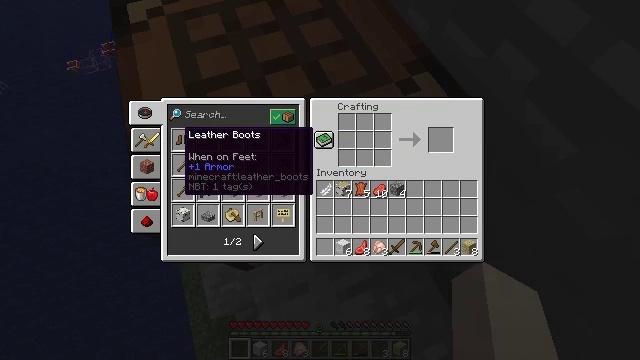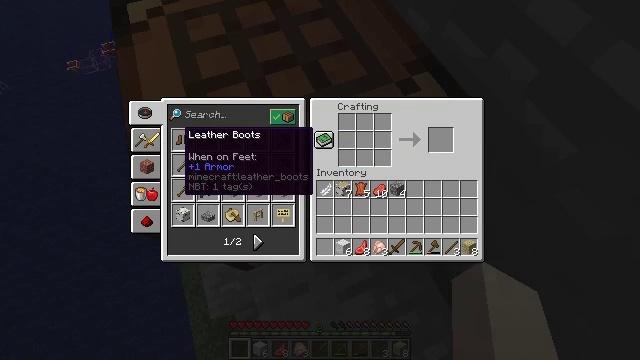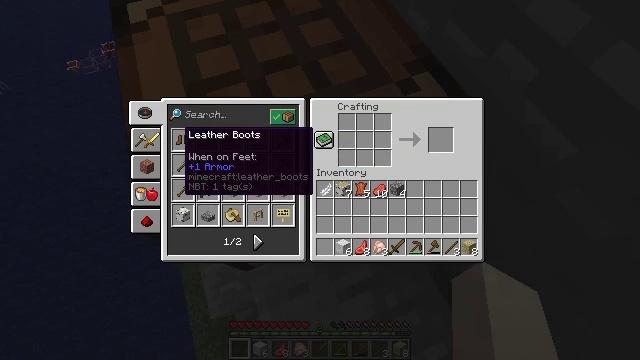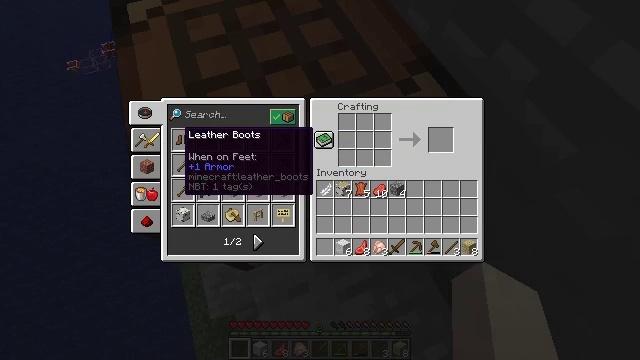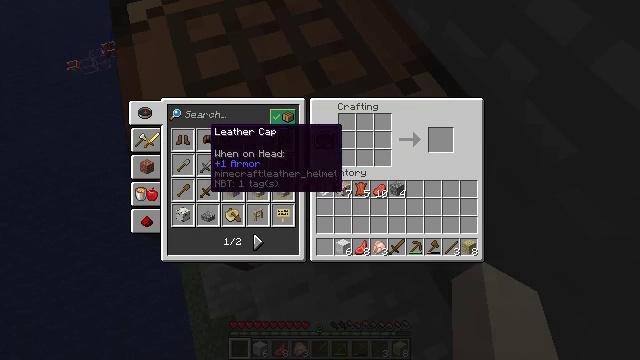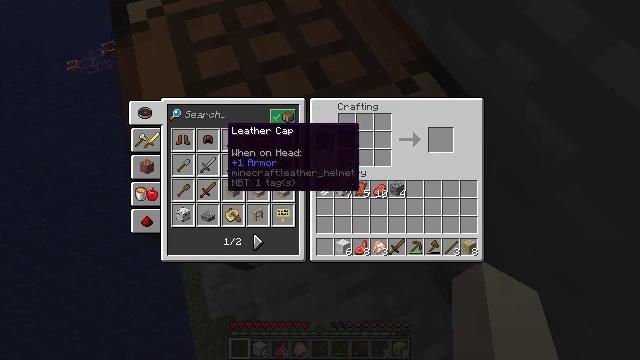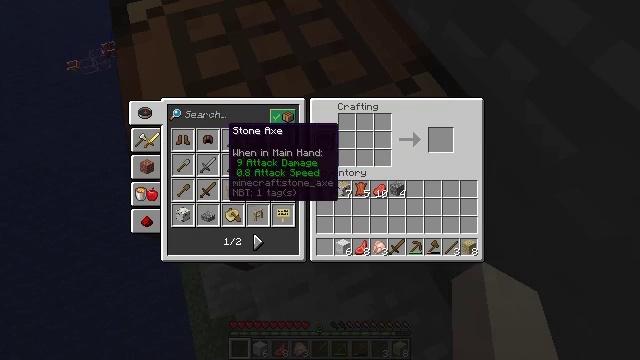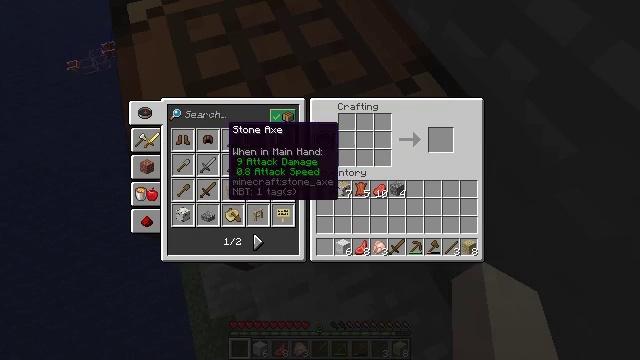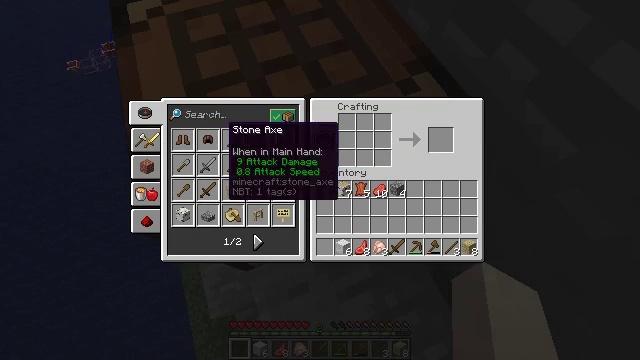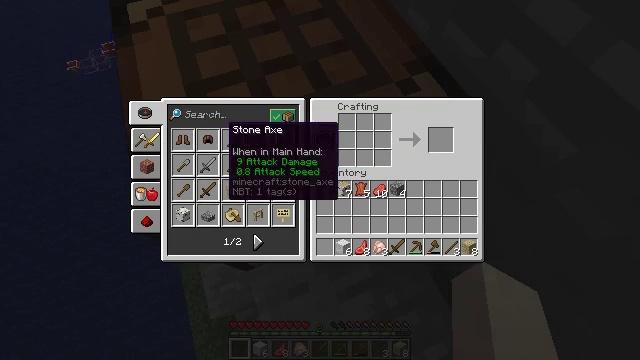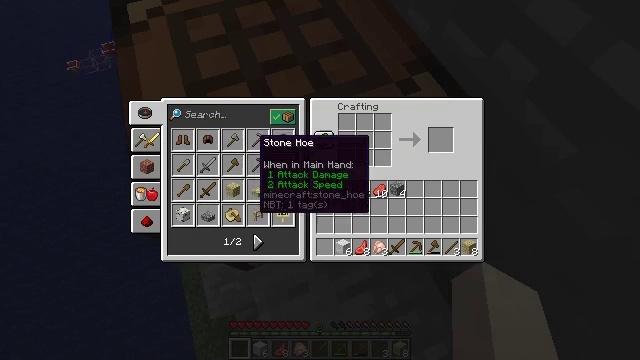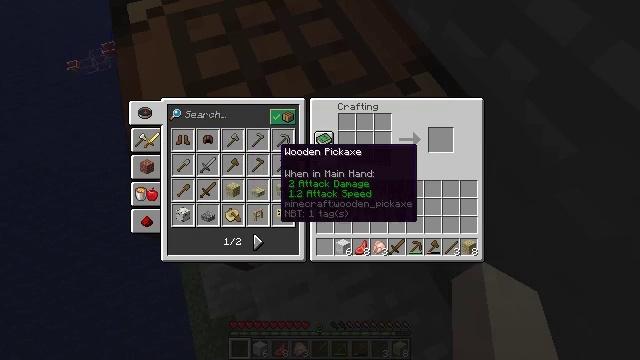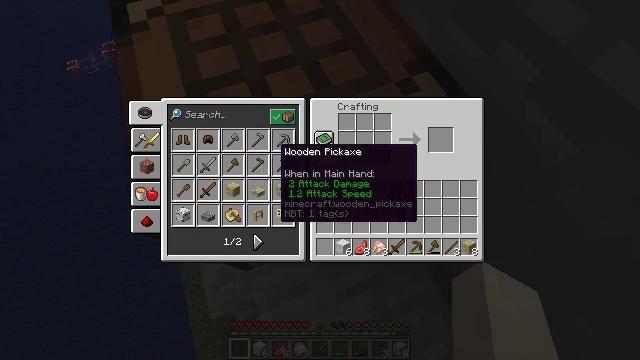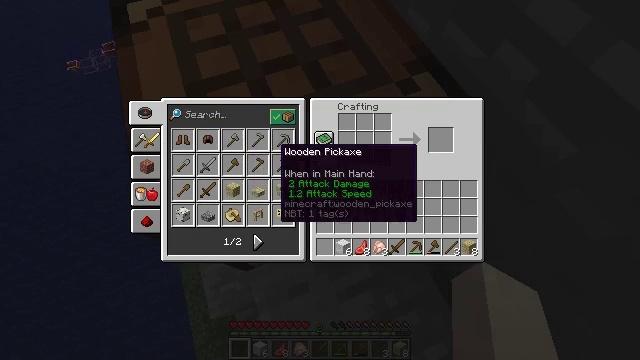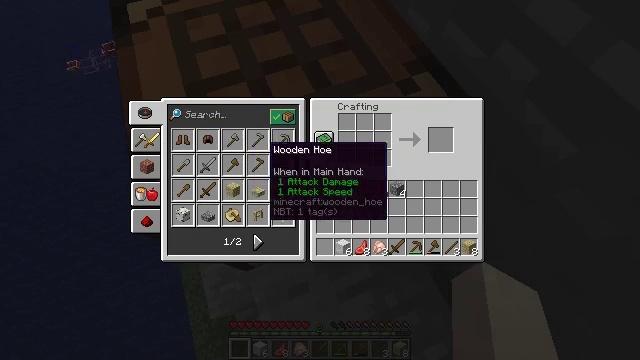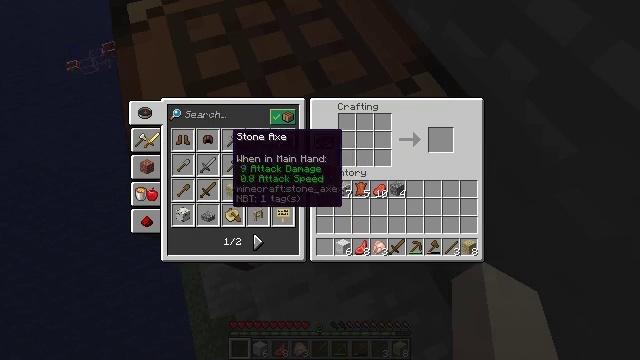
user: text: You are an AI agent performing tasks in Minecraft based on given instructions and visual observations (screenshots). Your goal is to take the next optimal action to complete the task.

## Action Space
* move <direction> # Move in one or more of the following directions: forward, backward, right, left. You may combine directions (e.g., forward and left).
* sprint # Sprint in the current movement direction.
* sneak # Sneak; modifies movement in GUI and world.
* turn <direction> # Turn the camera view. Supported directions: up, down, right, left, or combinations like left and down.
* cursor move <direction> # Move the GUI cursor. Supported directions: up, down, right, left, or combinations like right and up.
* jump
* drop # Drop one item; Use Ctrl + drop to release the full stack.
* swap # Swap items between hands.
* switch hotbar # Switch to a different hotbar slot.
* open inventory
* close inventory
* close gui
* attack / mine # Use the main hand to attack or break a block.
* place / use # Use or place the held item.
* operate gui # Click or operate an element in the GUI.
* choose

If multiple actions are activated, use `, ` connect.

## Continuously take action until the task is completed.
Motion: motion action
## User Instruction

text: Make a leather helmet with leather pieces in the crafting table.
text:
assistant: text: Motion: no_op
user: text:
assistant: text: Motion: no_op
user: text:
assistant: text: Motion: no_op
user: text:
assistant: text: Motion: cursor move right
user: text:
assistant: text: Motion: cursor move right
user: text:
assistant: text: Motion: no_op
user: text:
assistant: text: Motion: no_op
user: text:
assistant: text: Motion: no_op
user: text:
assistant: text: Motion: no_op
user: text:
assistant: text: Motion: cursor move right and down
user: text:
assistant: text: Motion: cursor move right and down
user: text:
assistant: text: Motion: no_op
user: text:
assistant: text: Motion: no_op
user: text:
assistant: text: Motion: cursor move left
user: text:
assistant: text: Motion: cursor move left and up
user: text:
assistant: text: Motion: cursor move left
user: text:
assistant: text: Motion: no_op
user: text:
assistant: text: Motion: no_op
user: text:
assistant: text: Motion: no_op
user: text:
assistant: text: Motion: no_op
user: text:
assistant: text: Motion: no_op
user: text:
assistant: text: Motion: operate gui
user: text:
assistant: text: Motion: operate gui
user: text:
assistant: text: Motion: operate gui
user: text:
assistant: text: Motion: no_op
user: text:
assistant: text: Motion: cursor move right
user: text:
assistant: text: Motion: cursor move right
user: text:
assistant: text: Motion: cursor move right
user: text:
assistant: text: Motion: cursor move right
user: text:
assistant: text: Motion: cursor move right